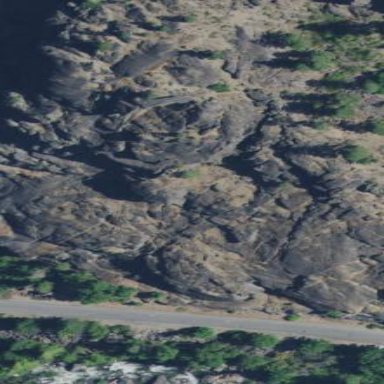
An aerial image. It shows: Landscape of bare rock.